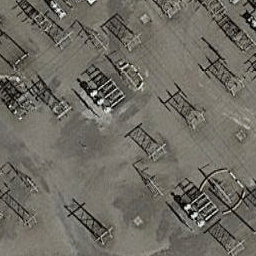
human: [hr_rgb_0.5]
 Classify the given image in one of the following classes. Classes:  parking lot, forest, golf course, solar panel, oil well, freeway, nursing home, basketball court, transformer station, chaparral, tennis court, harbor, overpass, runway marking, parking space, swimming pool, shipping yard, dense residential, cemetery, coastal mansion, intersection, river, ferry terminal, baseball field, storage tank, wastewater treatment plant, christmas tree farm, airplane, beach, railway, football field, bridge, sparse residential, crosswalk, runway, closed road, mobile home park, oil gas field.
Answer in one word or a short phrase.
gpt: transformer station